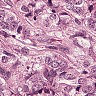
Metastatic tissue present: yes